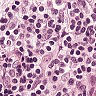
Metastatic tissue present: yes